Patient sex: M
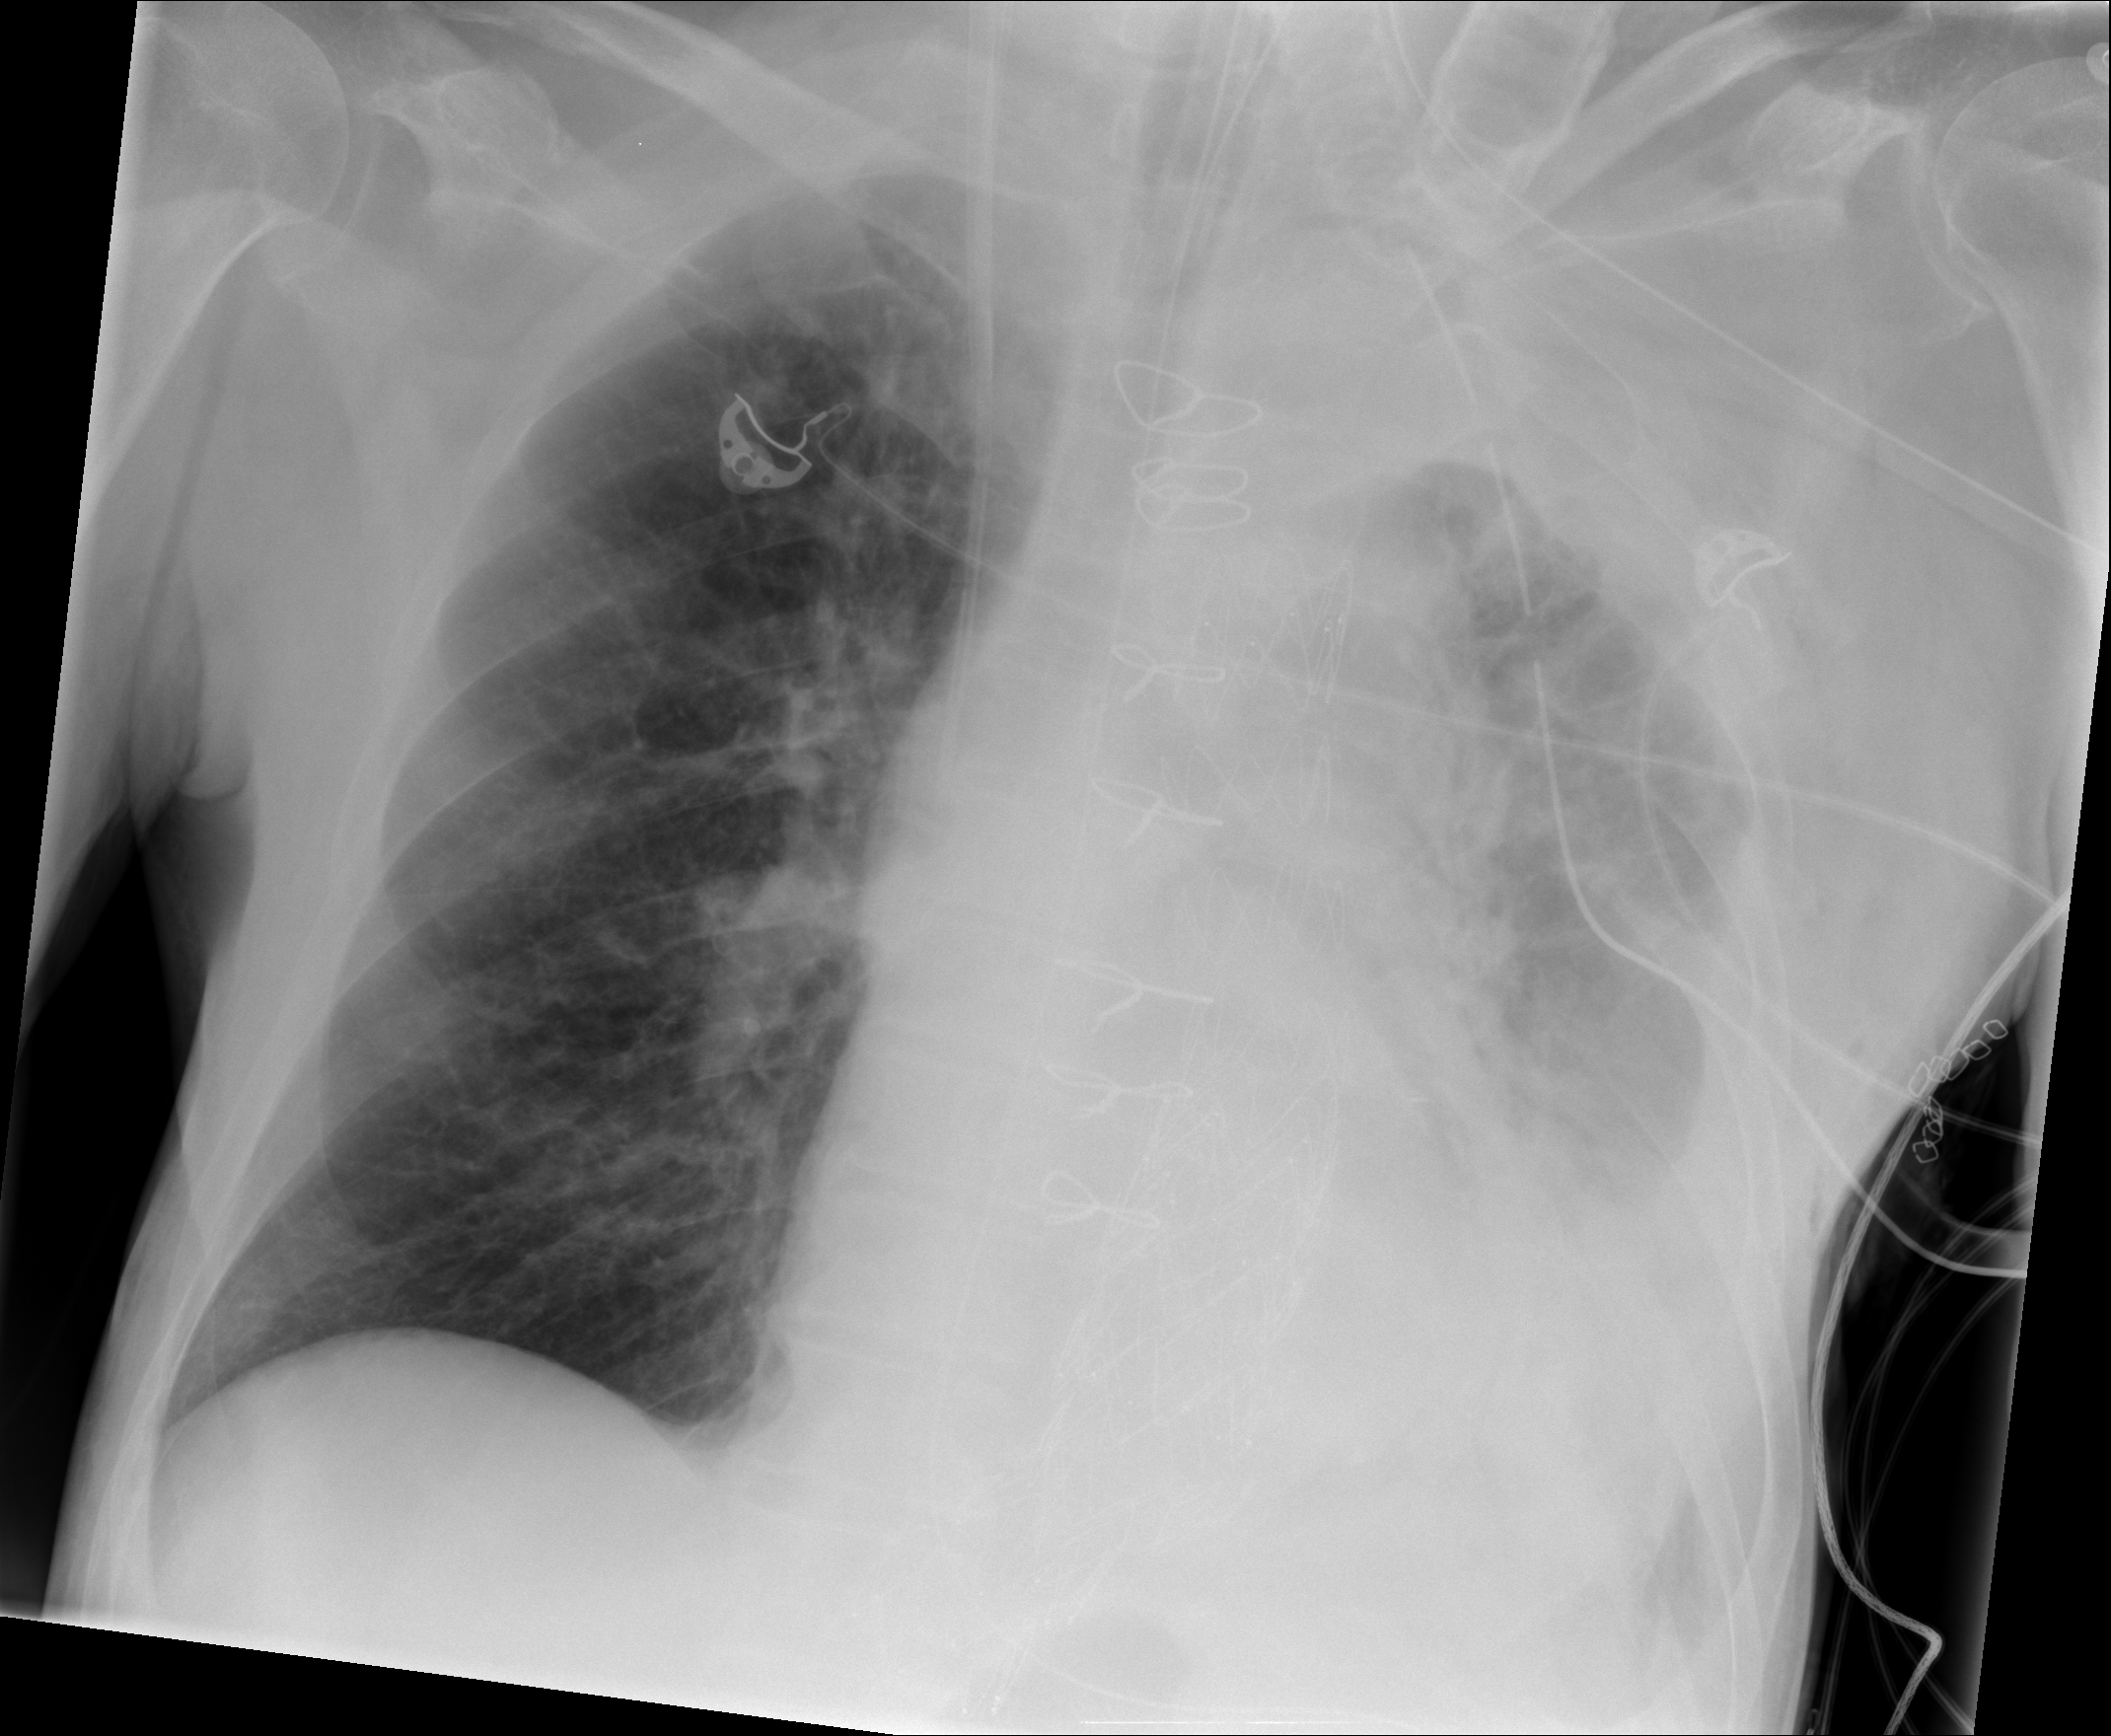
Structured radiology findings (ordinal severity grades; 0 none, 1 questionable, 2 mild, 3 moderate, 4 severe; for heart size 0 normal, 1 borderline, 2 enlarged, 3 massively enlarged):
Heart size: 0
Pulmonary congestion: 0
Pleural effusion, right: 0
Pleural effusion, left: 3
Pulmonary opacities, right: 0
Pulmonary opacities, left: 0
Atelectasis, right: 0
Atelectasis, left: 3